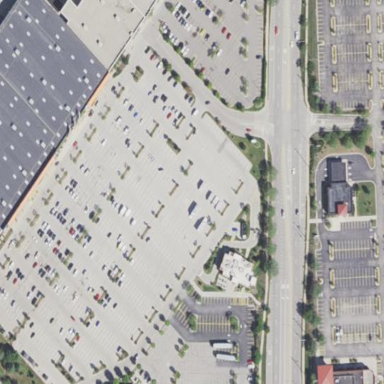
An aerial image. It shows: Parking area.